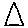
Label: triangle